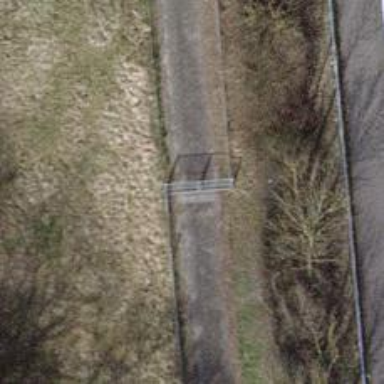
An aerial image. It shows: Gate.